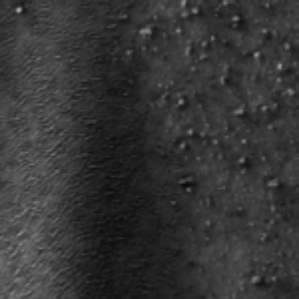
Label: frost